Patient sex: M
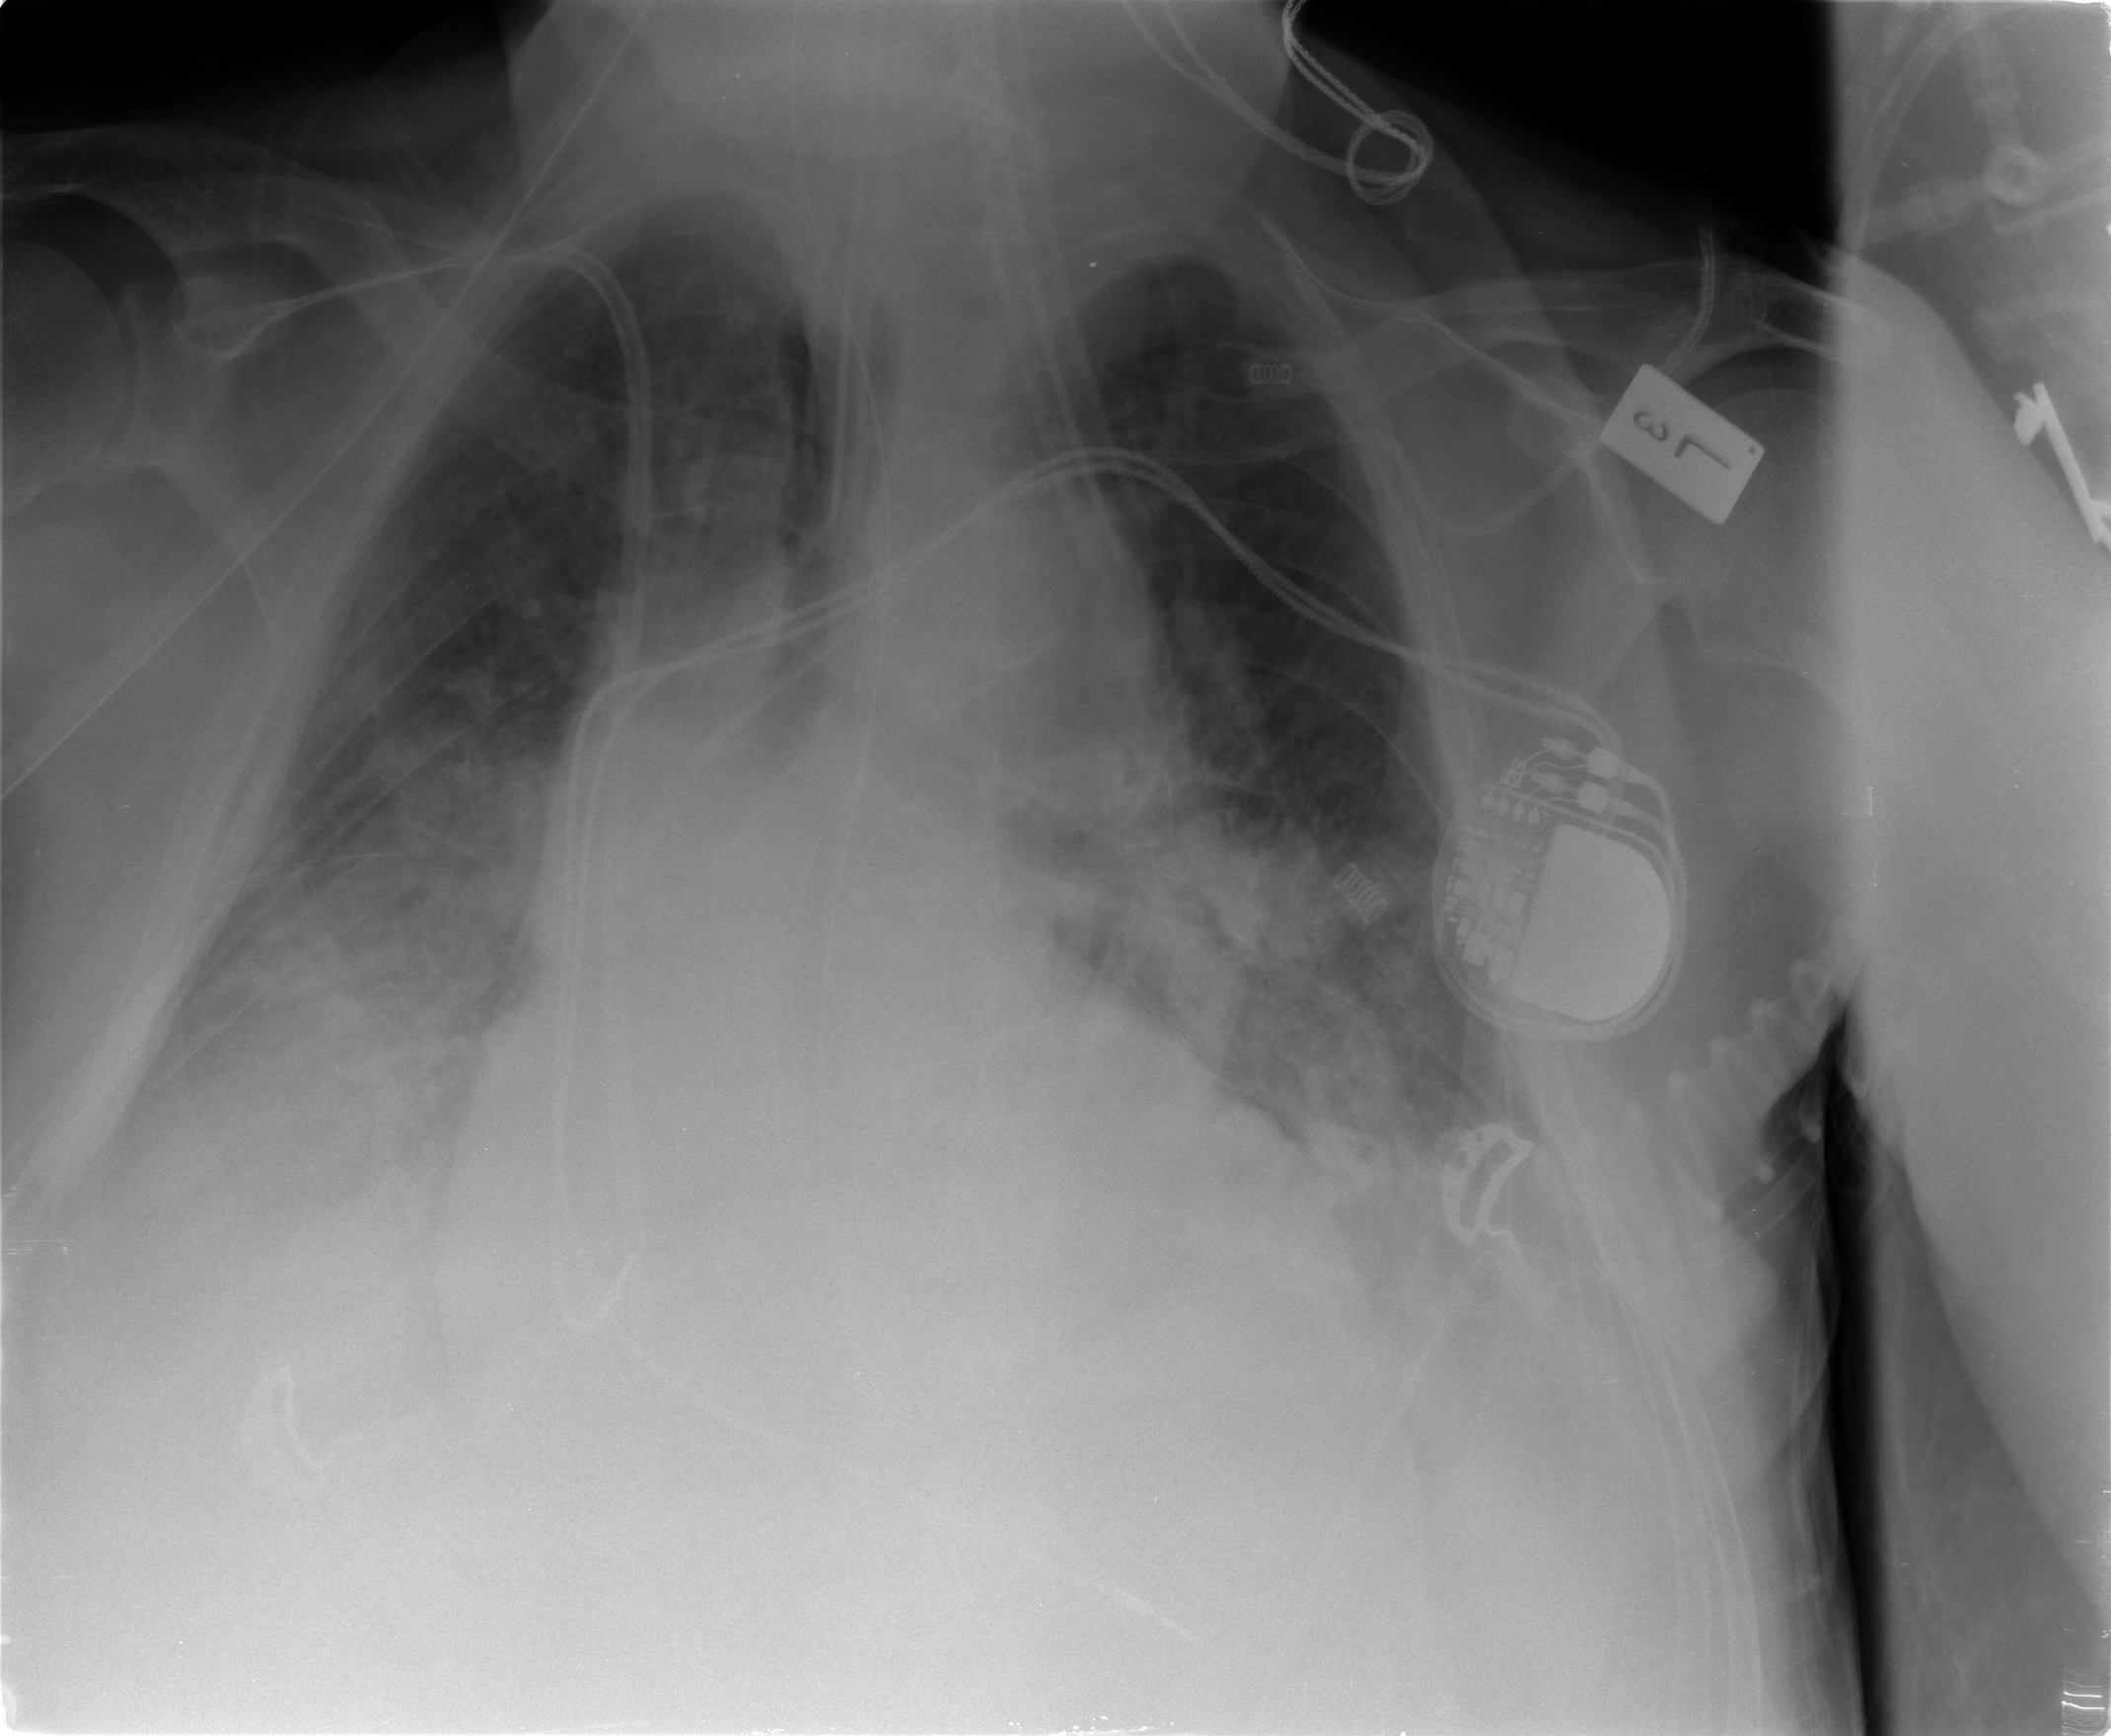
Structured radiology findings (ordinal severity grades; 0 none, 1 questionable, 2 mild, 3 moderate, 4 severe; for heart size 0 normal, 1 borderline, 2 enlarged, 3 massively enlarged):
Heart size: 2
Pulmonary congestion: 3
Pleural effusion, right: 2
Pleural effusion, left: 2
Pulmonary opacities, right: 3
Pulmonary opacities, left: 2
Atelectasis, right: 2
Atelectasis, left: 2